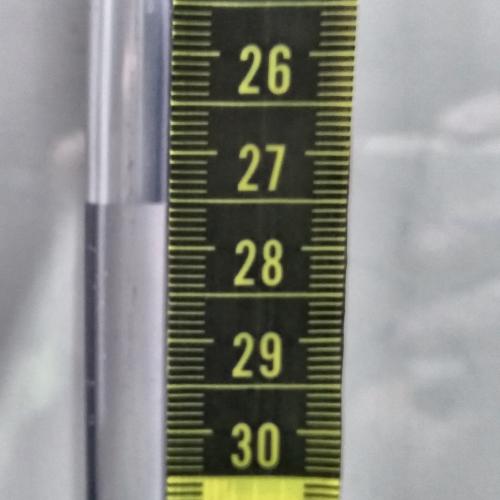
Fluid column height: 27.5 cm